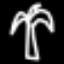
Label: palm tree